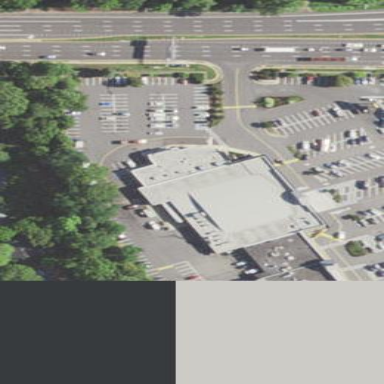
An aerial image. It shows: Supermarket located in building.